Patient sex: F
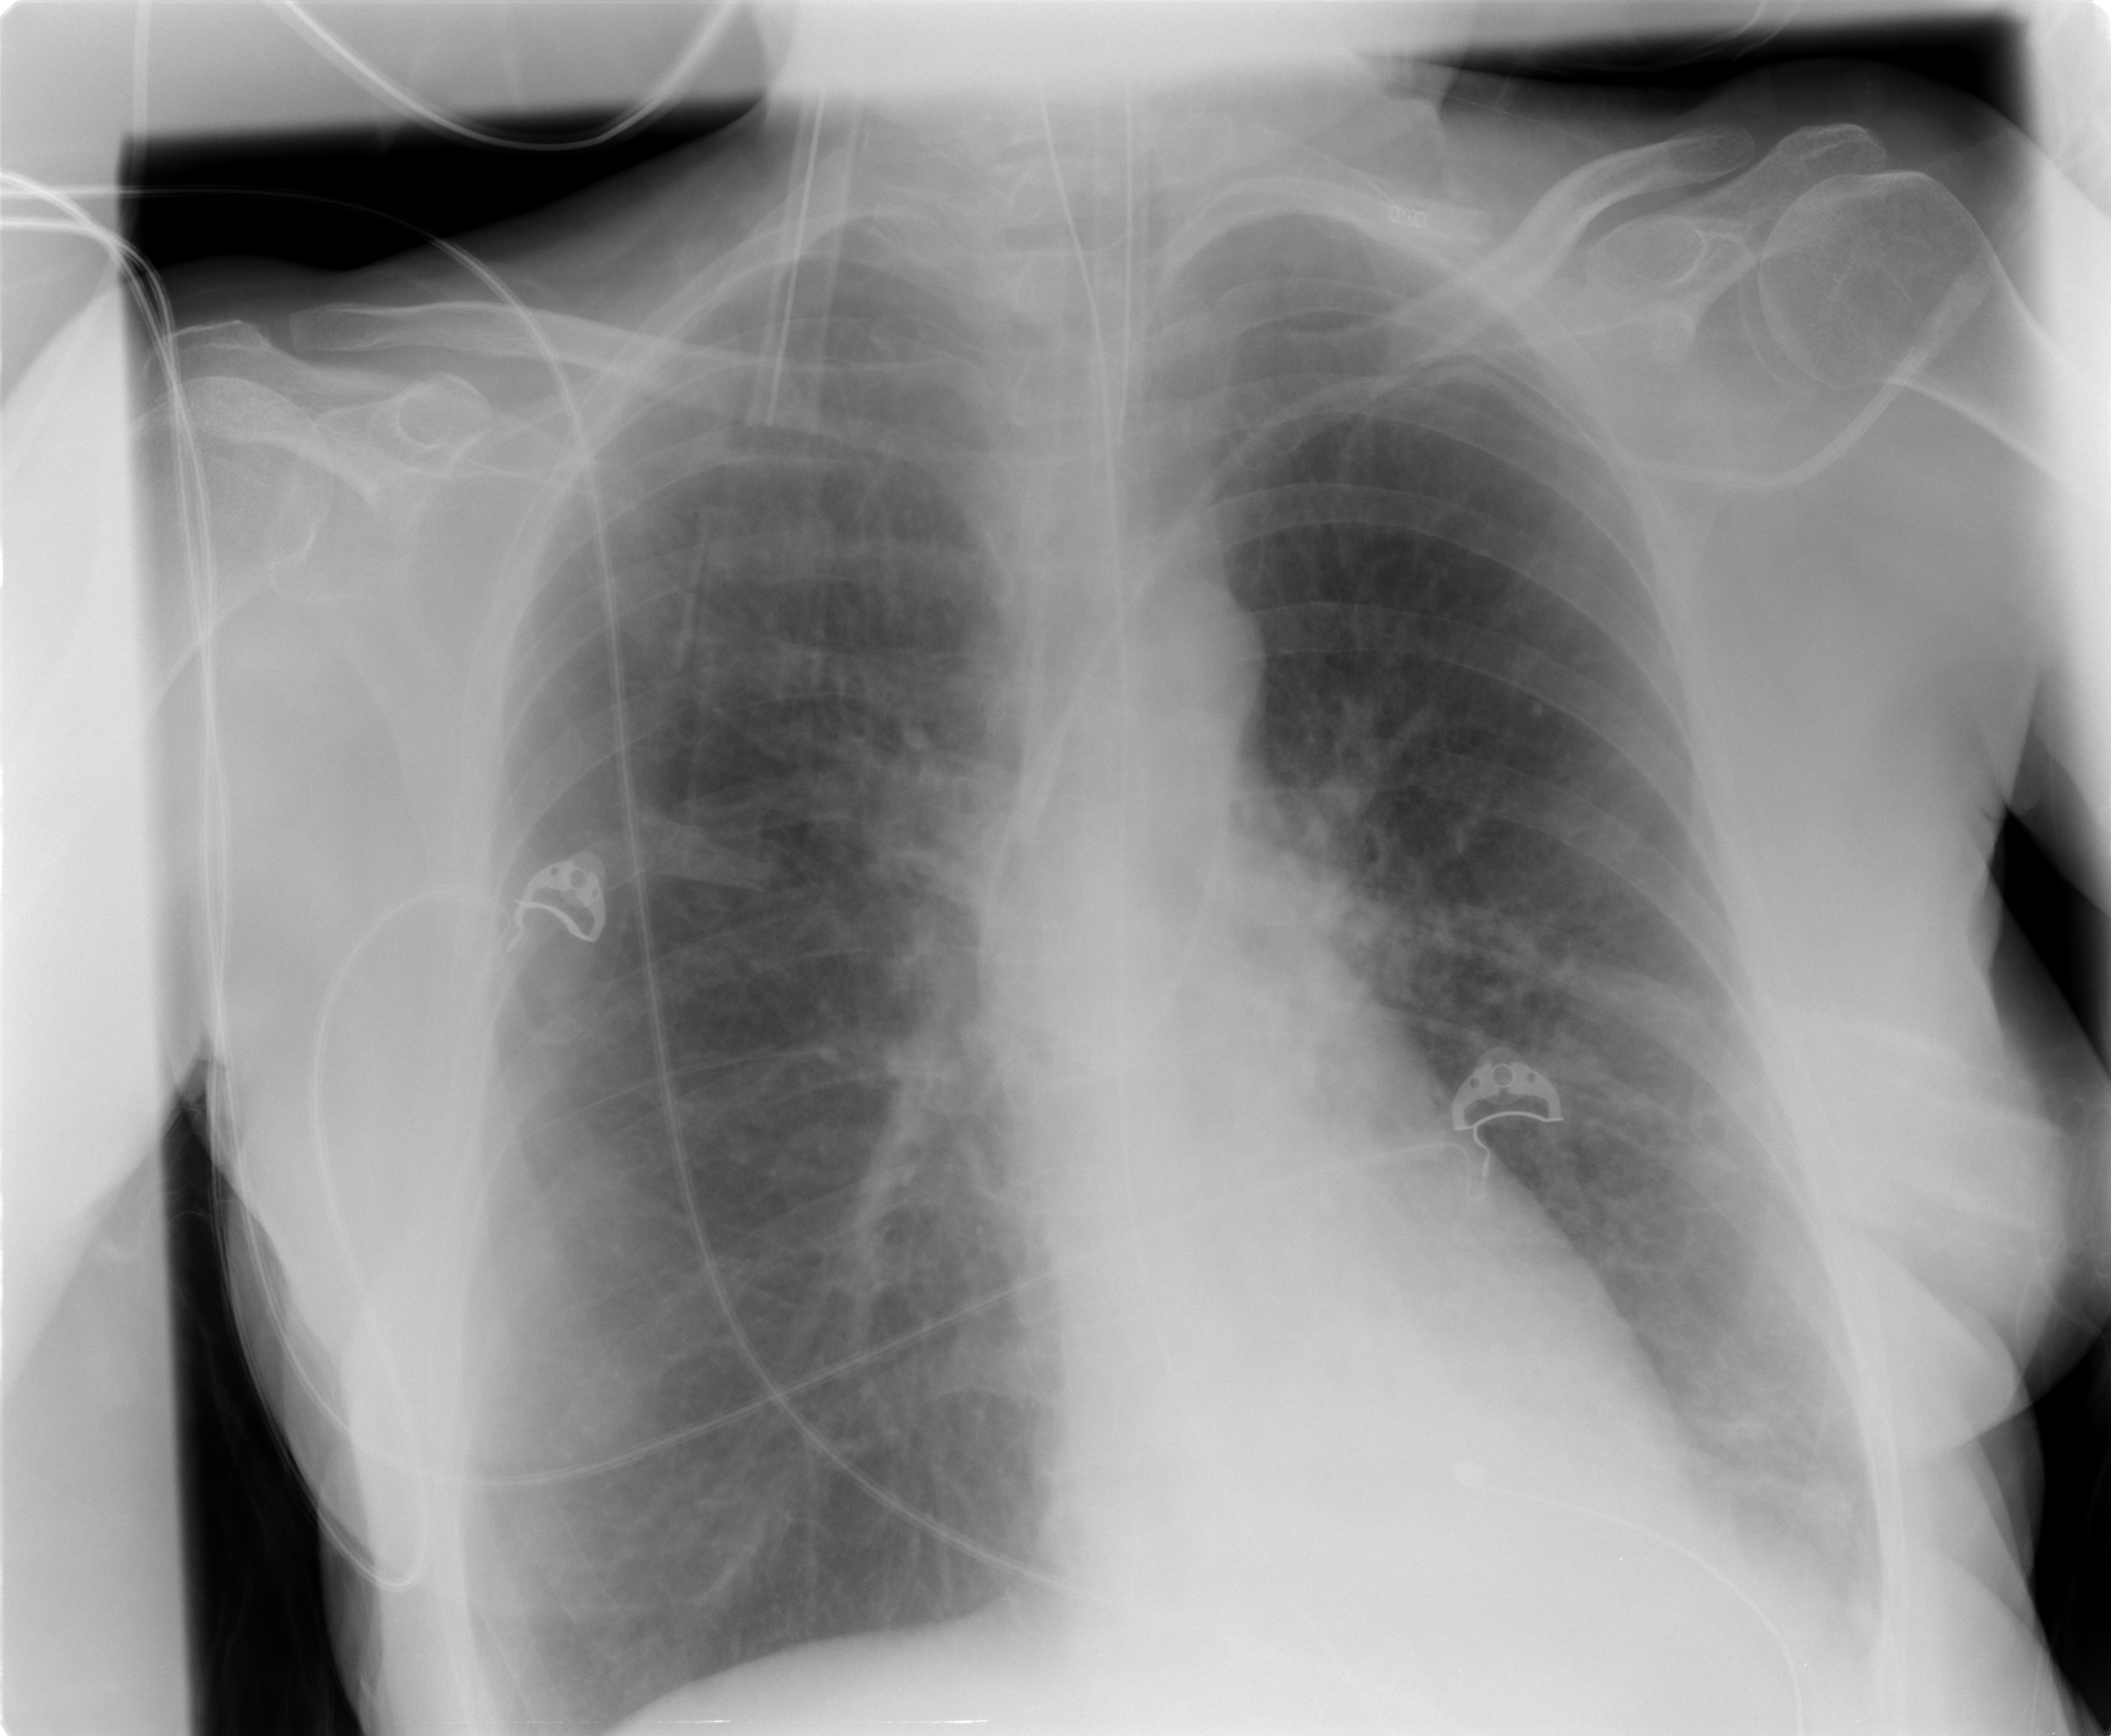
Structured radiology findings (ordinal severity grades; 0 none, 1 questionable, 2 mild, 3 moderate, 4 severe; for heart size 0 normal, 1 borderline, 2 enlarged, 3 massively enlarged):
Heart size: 0
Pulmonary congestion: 0
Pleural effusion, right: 0
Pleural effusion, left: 2
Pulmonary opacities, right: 0
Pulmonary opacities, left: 1
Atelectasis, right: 0
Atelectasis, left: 2